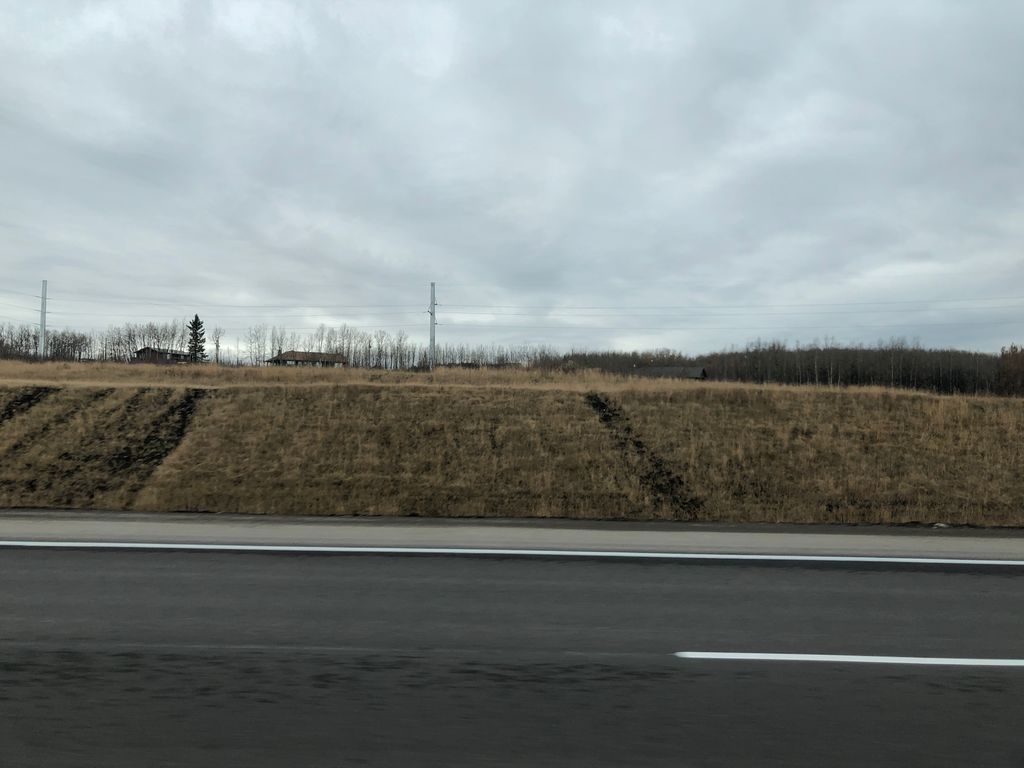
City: calgary